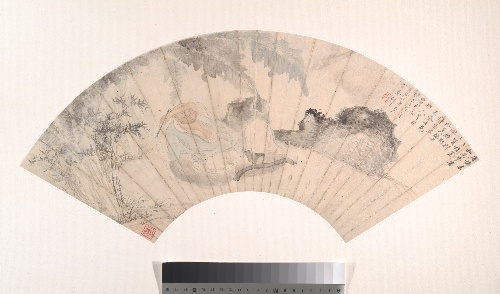
Title: 清  顧澐  懷素蕉林午睡圖  扇面|Huaisu in the Banana Grove
Artist: Gu Yun
Artist bio: 1835–1896
Date: dated 1869
Object type: Folding fan mounted as an album leaf
Classification: Paintings
Medium: Folding fan mounted as an album leaf; ink and color on alum paper
Culture: China
Period: Qing dynasty (1644–1911)
Dimensions: 6 3/4 x 20 1/8 in. (17.1 x 51.1 cm)
Department: Asian Art
Credit line: Gift of Robert Hatfield Ellsworth, in memory of La Ferne Hatfield Ellsworth, 1986
Accession year: 1986
Repository: Metropolitan Museum of Art, New York, NY
Tags: Men